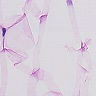
Metastatic tissue present: no